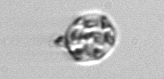
Label: Thalassiosira